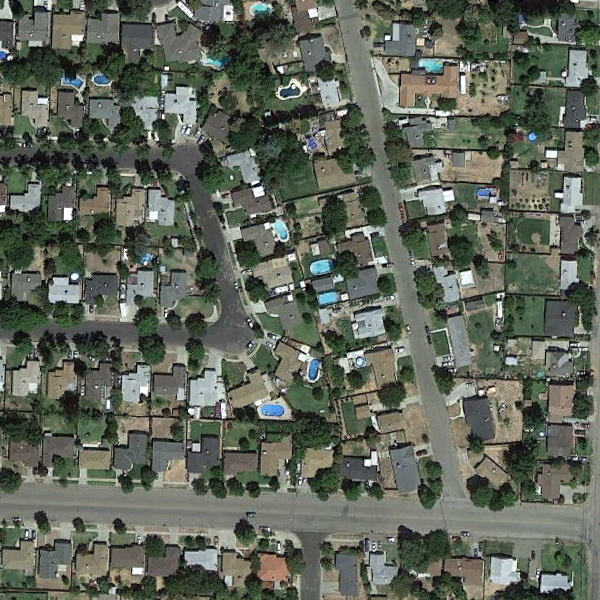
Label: DenseResidential